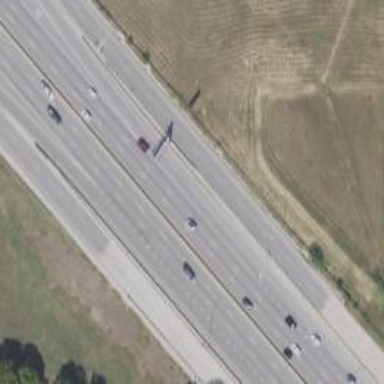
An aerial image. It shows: Motorway junction.